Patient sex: M
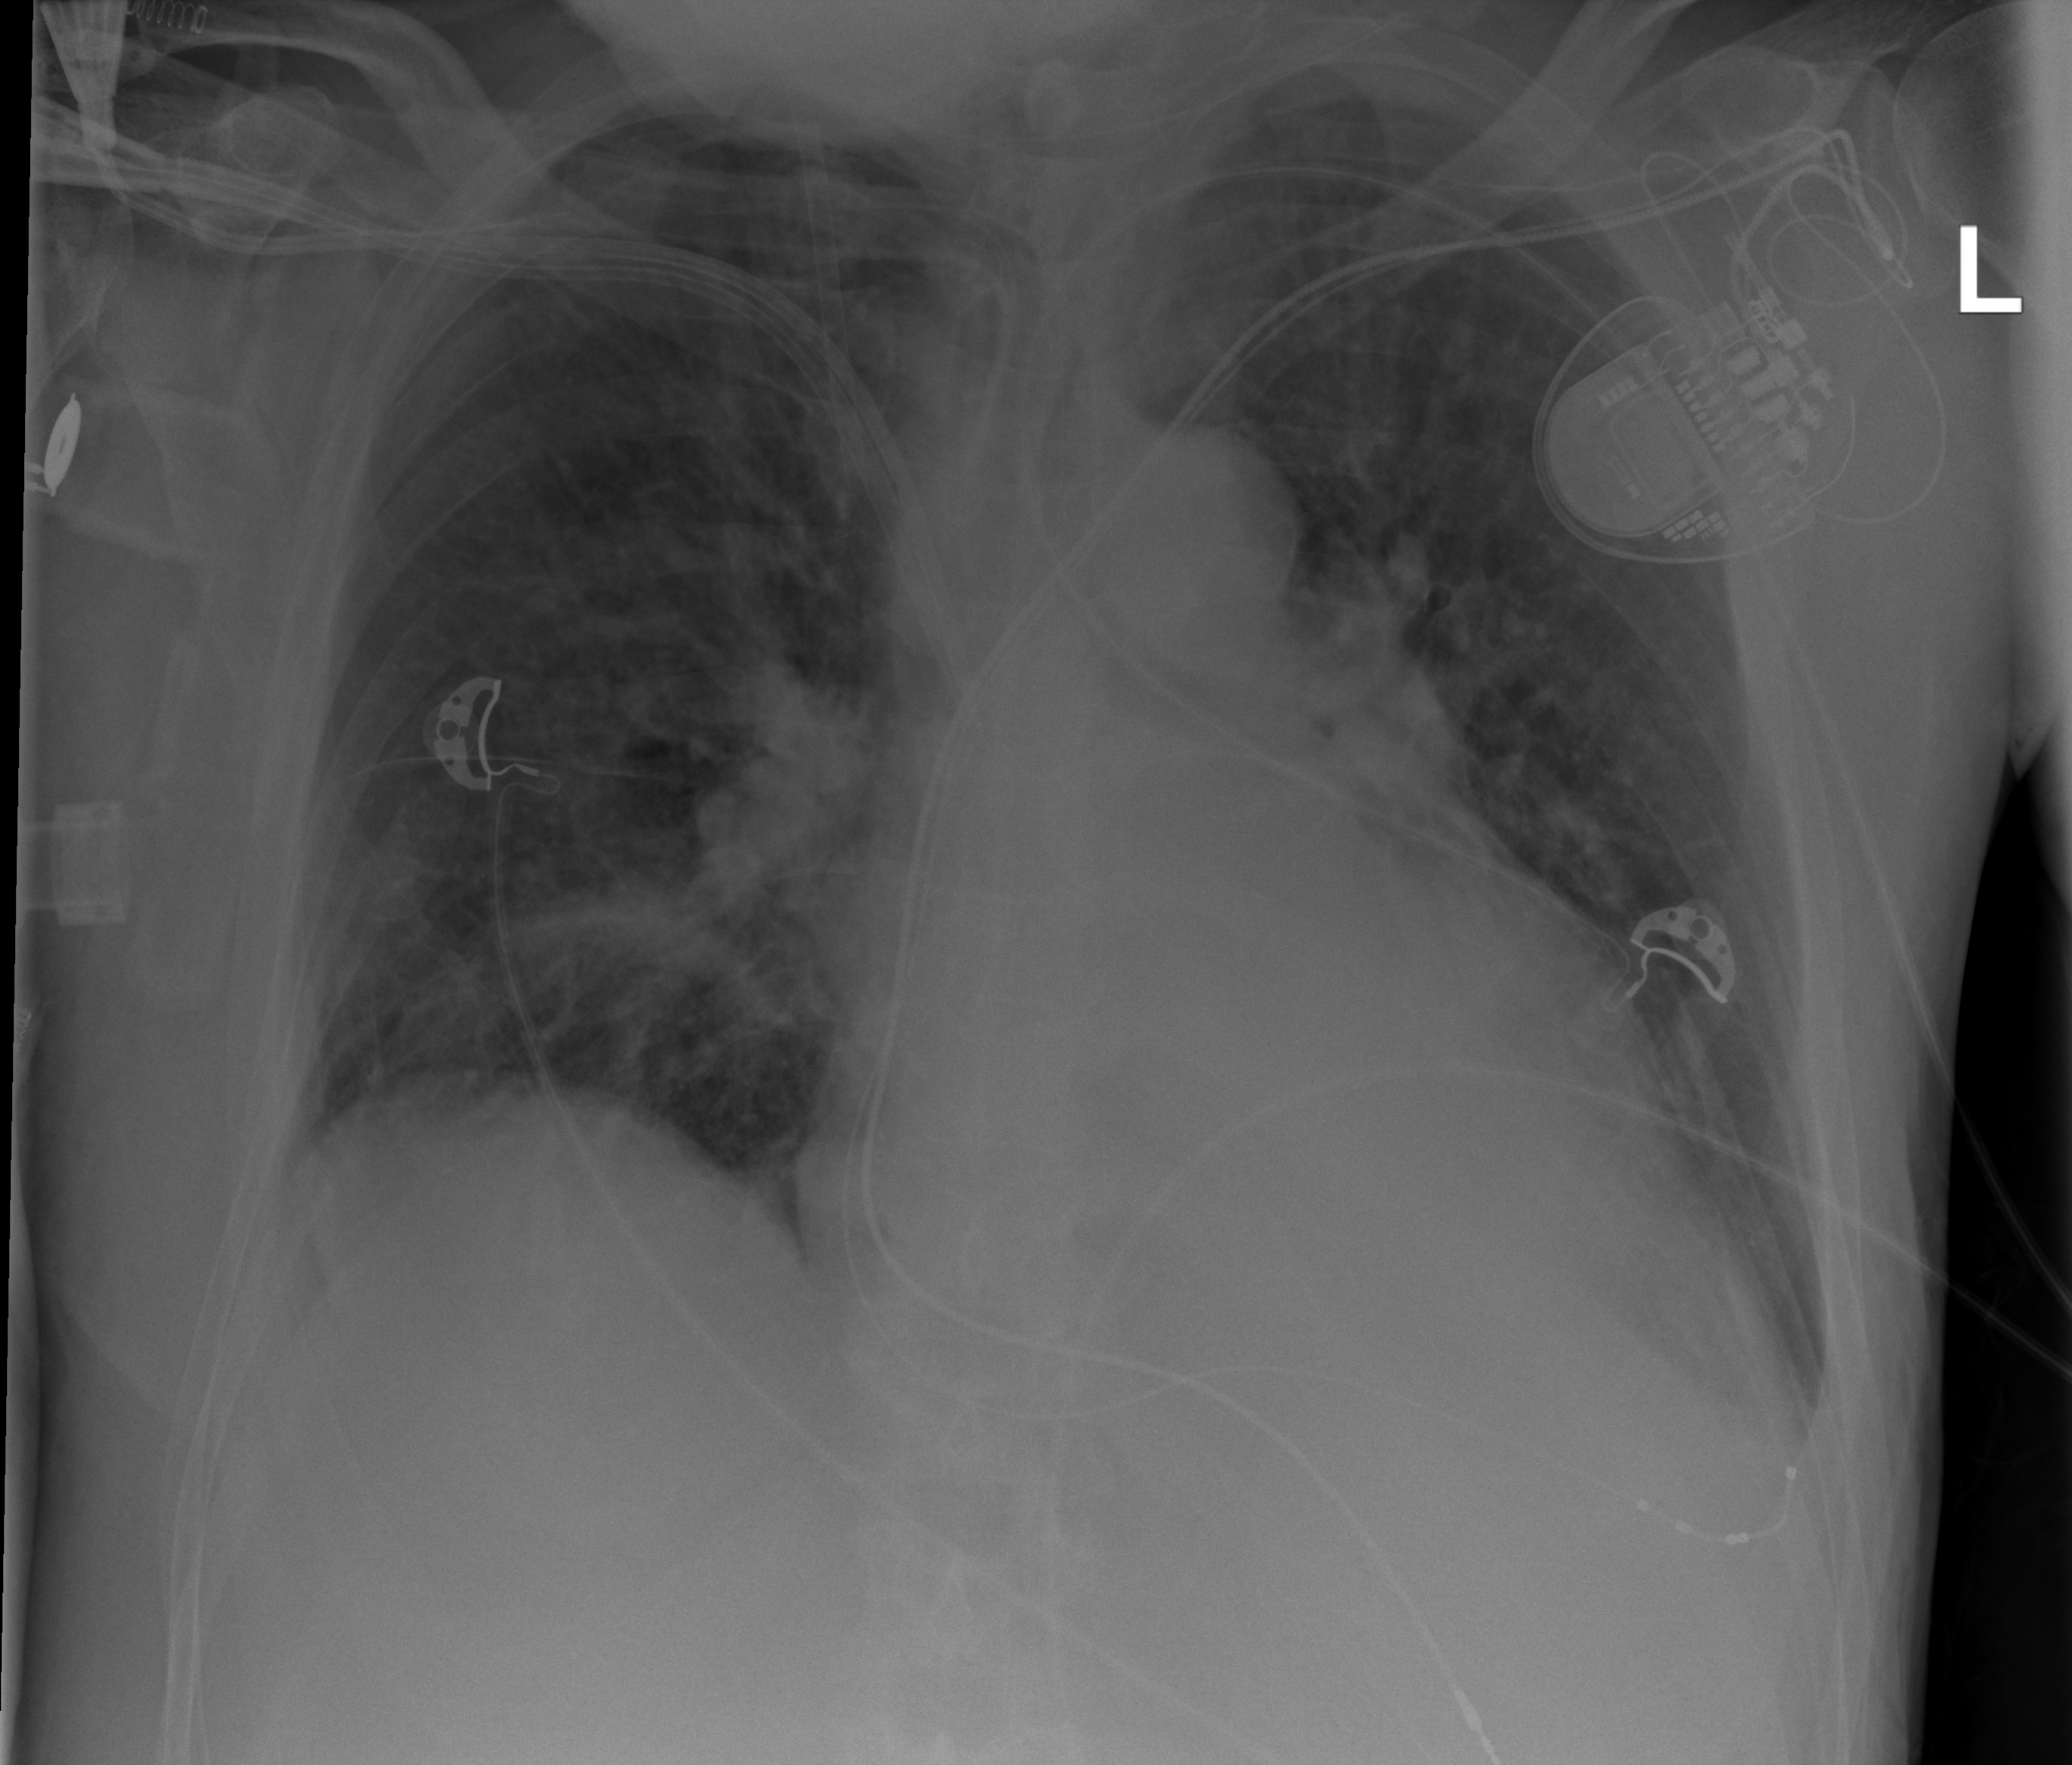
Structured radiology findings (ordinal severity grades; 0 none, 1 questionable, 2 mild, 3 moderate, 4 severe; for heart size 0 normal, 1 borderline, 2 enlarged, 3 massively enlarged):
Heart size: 2
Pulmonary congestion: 2
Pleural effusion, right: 0
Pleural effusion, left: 2
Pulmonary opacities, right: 2
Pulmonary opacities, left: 0
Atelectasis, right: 2
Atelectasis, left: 2